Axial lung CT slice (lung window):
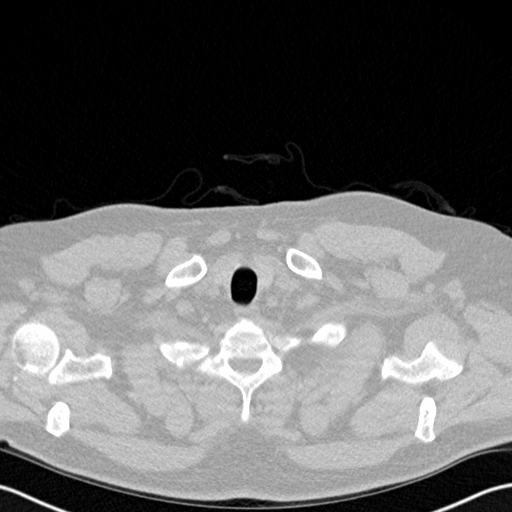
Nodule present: no